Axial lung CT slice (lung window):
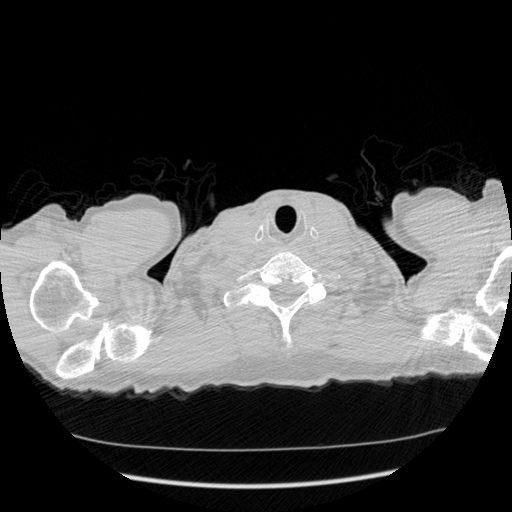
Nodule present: no